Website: crate-barrel
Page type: customer-info-address
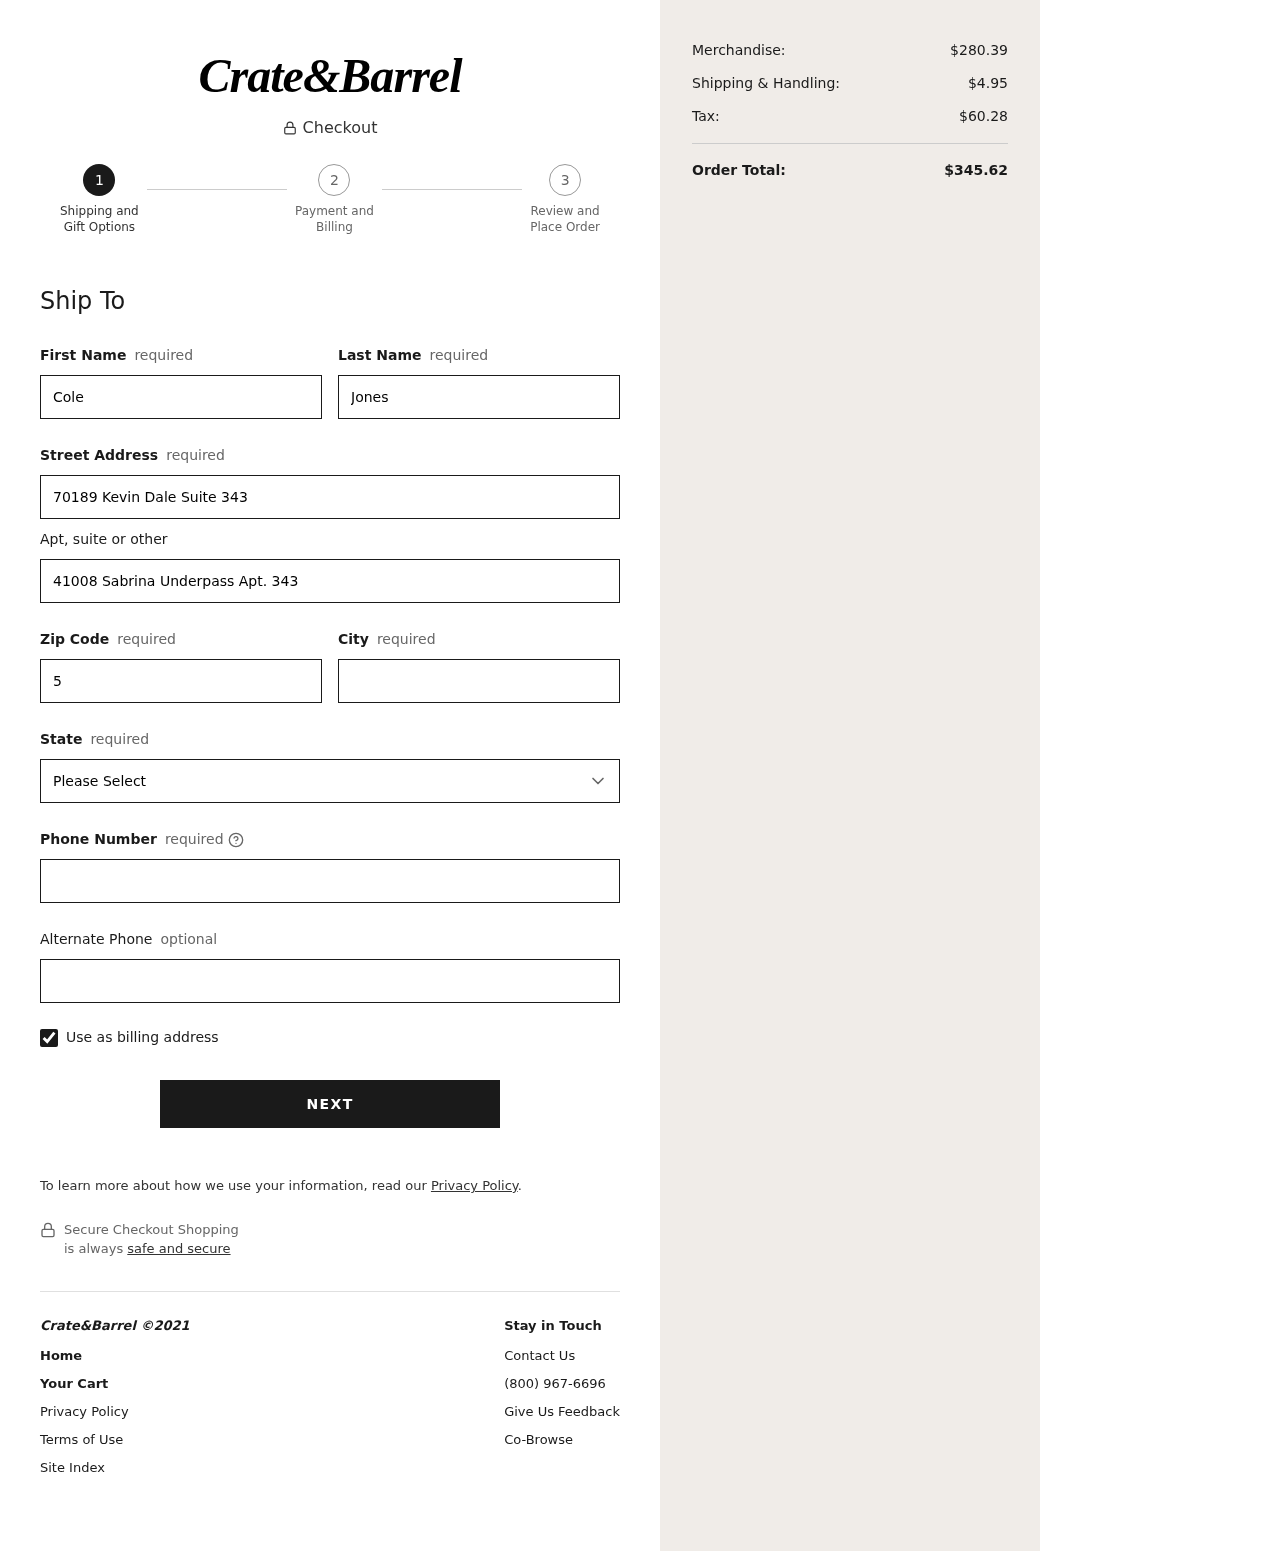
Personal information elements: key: PII_STATE
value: Illinois
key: PII_FIRSTNAME
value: Cole
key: PII_LASTNAME
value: Jones
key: PII_STREET
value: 70189 Kevin Dale Suite 343
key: PII_STREET2
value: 41008 Sabrina Underpass Apt. 343
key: PII_POSTCODE
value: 54391
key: PII_CITY
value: West William
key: PII_PHONE
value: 5189030208
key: PII_PHONE_ALT
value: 2668047002
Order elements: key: ORDER_SUBTOTAL
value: $280.39
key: ORDER_SHIPPING_COST
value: $4.95
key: ORDER_TAX
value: $60.28
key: ORDER_TOTAL
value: $345.62